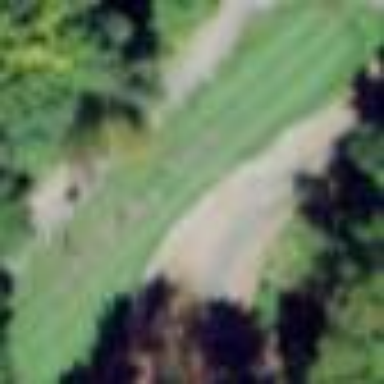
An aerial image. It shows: Grass area designated as golf tee.